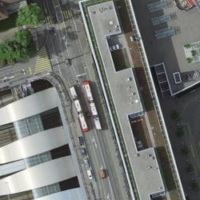
EUNIS habitat code: 54
Species observed at this site:
Pica pica
Tachymarptis melba
Daphne laureola
Passer domesticus